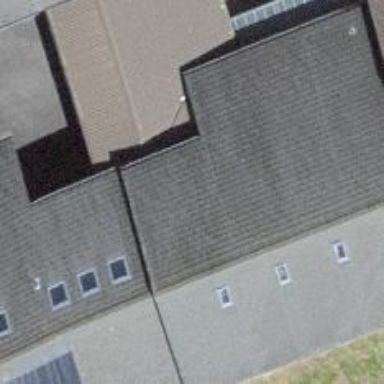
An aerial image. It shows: School building.